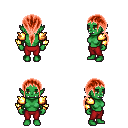
a pixel art fantasy rpg character, female body template, orc, green skin, gold arm armor, red pants, red ponytail hairstyle, four views (front, back, left, right), 2x2 character sprite sheet, small pixel art, hard edges, no anti-aliasing